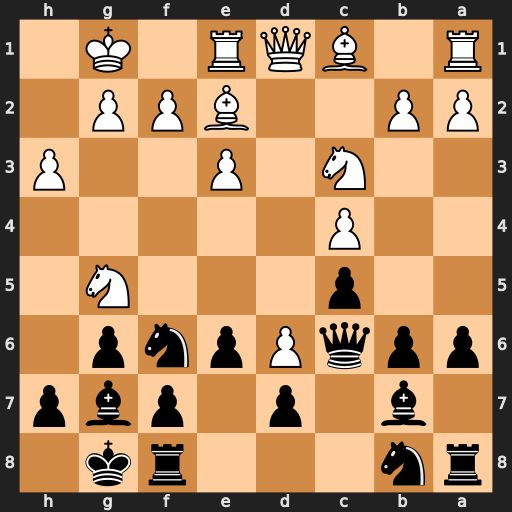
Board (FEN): rn3rk1/1b1p1pbp/ppqPpnp1/2p3N1/2P5/2N1P2P/PP2BPP1/R1BQR1K1
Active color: b
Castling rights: -
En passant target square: -
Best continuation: Qxg2#